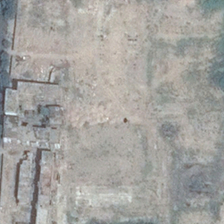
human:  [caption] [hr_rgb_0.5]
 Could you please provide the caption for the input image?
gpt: some green trees and several business are around a bareland .

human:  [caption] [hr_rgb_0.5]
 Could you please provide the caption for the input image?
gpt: some green trees and several business are around a bareland .

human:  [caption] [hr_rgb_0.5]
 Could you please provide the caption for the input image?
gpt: some green trees and several business are around a bareland .

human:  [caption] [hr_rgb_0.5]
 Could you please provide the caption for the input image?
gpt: some green trees and several business are around a bareland .

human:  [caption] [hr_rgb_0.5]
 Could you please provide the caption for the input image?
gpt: some green trees and several business are around a bareland .